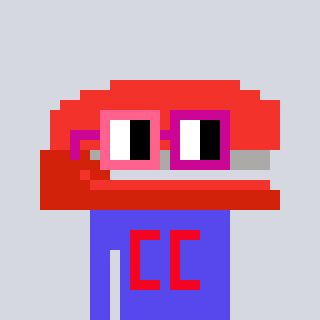
a pixel art character with square pink and red glasses, a stapler-shaped head and a computerblue-colored body on a cool background